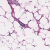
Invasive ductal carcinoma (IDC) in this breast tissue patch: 0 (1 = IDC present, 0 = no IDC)